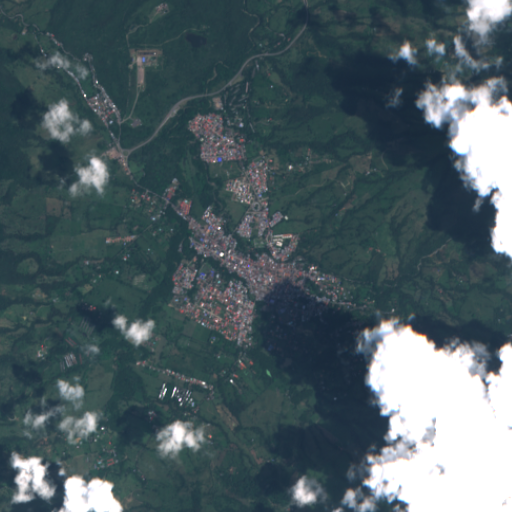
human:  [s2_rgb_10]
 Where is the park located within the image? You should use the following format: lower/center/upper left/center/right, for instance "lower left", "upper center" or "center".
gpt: The park is located in the center of the image.
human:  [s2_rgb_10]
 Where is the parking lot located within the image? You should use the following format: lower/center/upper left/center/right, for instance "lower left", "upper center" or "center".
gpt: The parking lot is located in the upper left of the image.
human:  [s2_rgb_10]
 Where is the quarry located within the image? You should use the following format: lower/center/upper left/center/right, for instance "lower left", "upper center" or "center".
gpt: There is no quarry in the image.